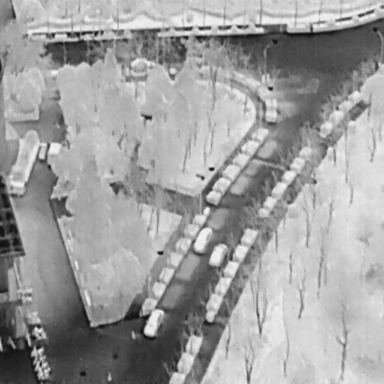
There are three Cars in the infrared image.